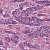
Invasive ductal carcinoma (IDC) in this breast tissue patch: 1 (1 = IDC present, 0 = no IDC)